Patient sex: M
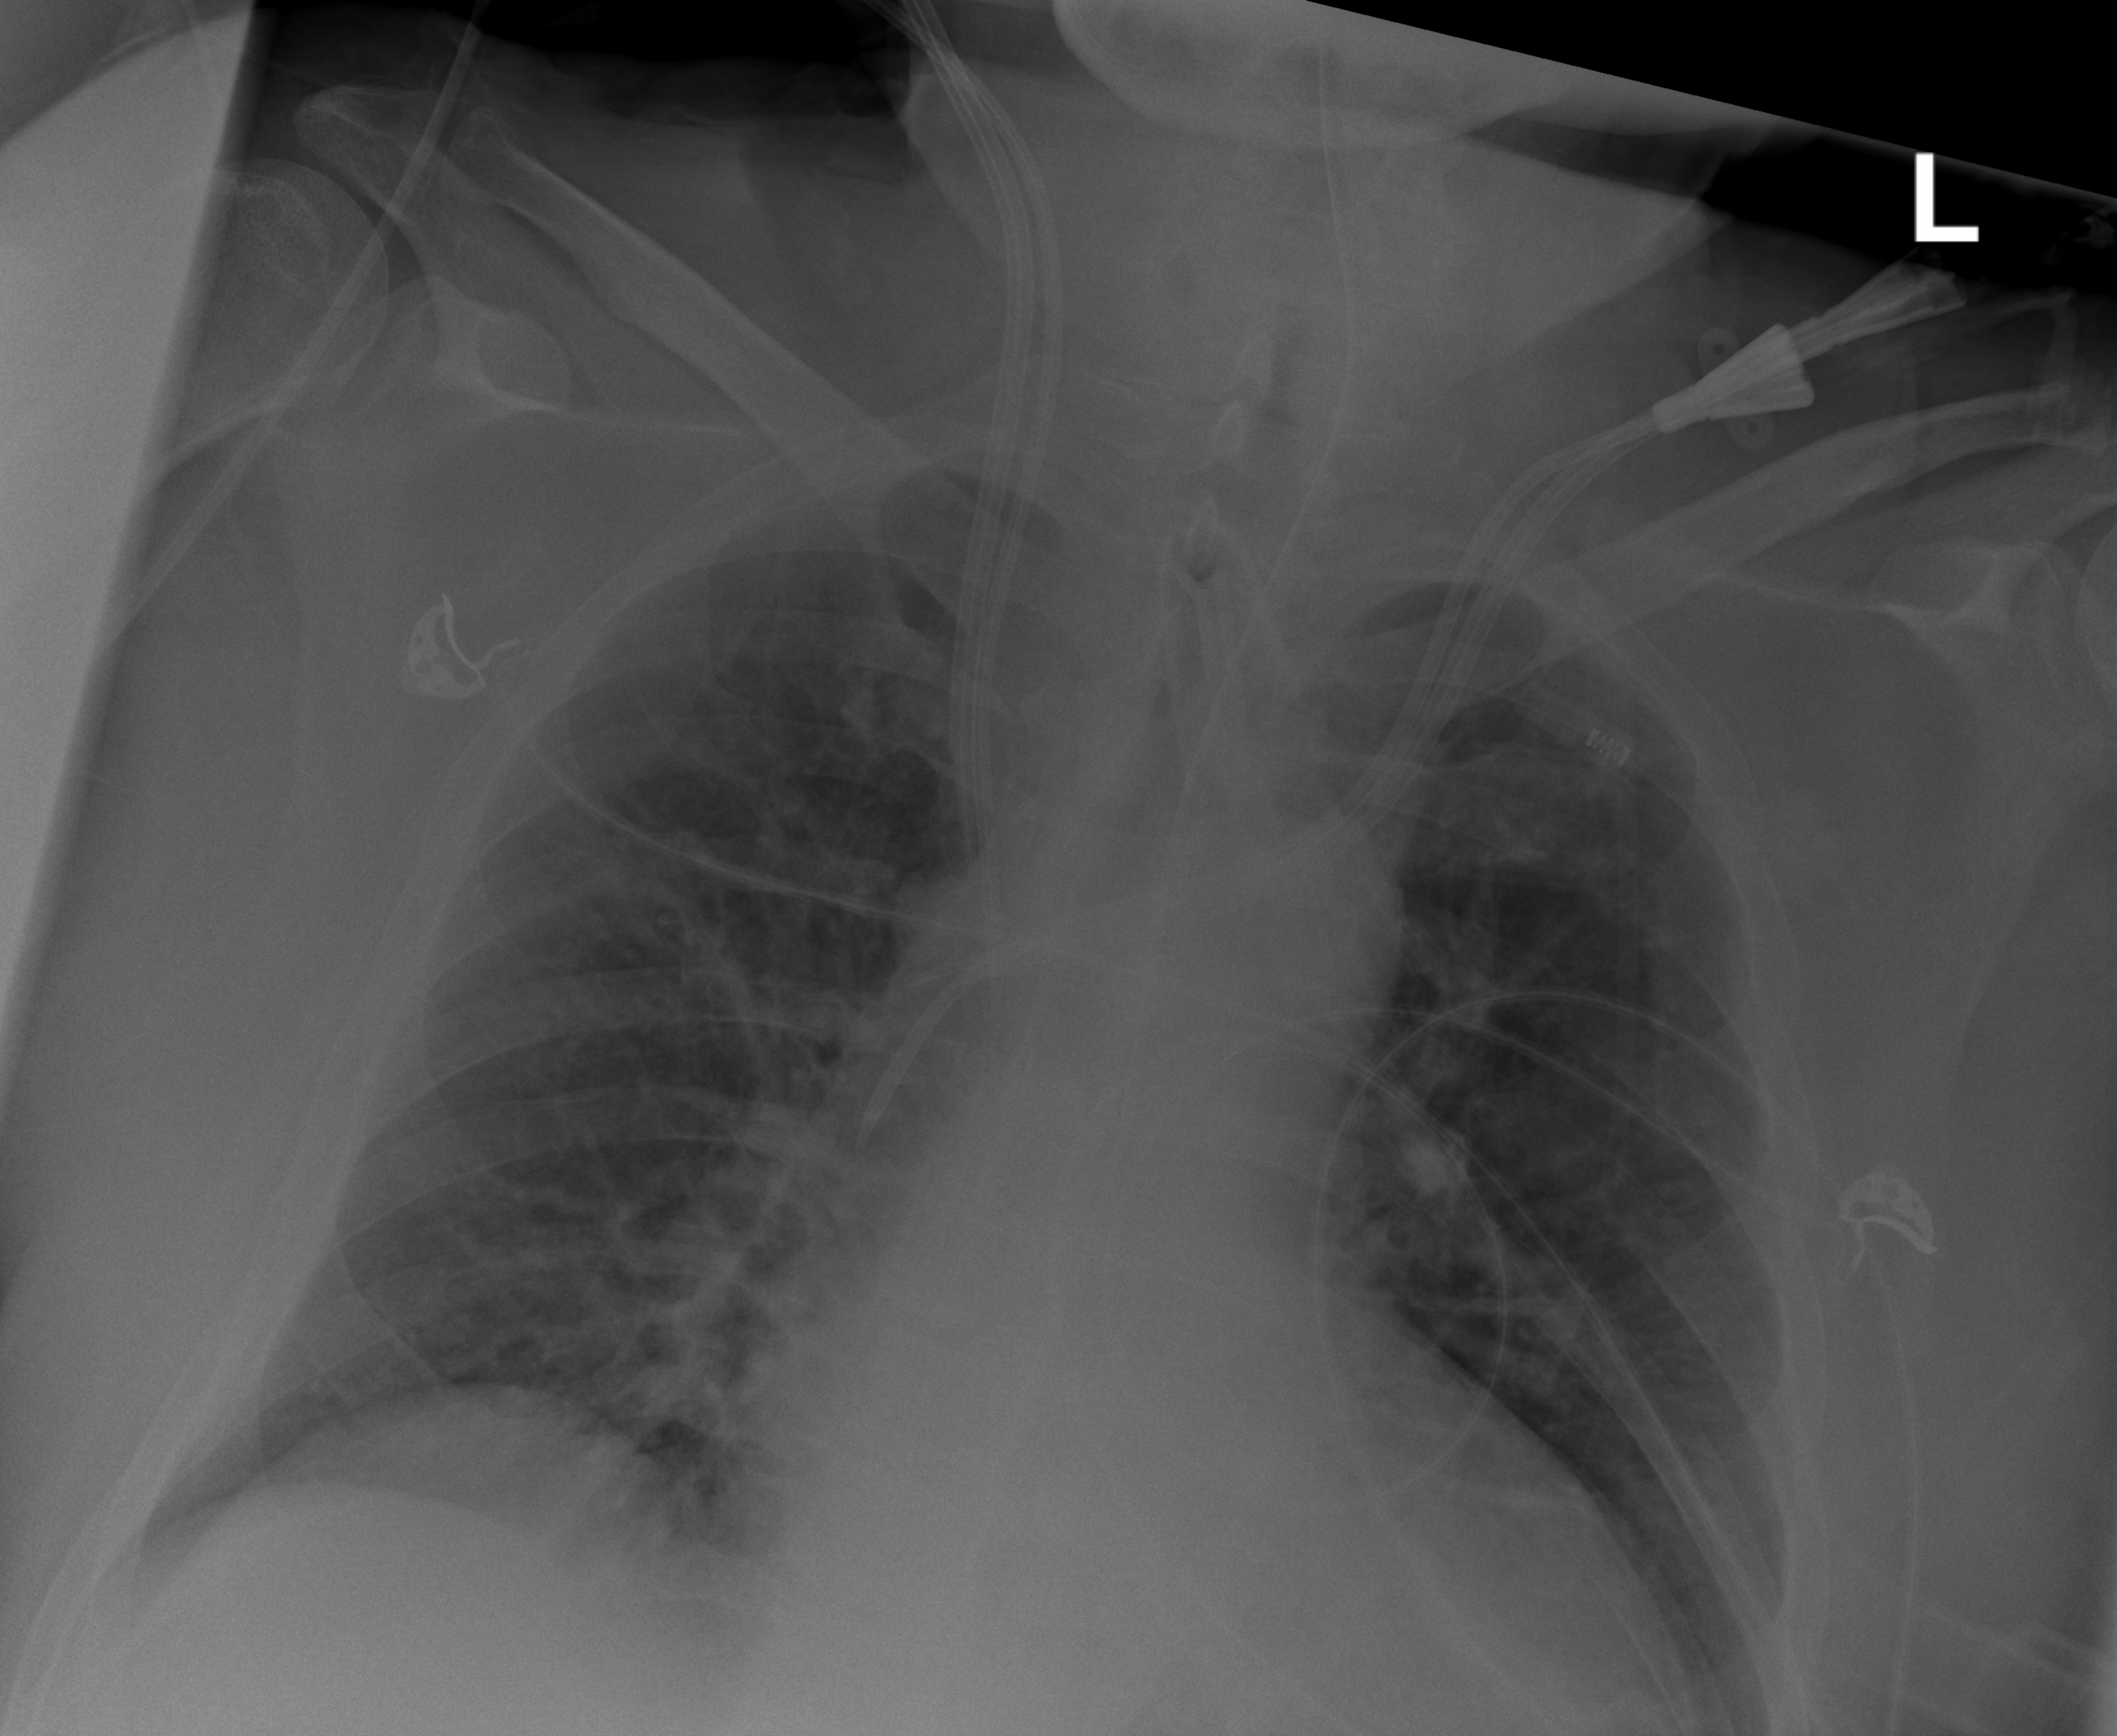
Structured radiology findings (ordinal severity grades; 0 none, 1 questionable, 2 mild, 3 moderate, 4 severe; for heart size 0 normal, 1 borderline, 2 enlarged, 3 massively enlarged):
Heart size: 2
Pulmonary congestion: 1
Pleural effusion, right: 0
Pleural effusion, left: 0
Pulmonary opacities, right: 0
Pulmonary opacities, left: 0
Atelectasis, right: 2
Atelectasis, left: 2